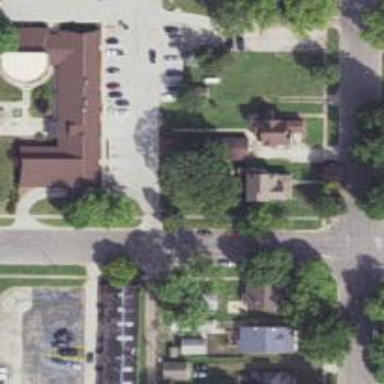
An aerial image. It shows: Alley classified as service road.